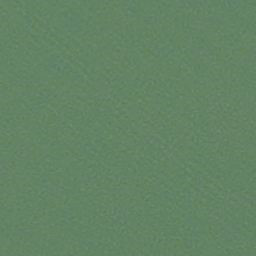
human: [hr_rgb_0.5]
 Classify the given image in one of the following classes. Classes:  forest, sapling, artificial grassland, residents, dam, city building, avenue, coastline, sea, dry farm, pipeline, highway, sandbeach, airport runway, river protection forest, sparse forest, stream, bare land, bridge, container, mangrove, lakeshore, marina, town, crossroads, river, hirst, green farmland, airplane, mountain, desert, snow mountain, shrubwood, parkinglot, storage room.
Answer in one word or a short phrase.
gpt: sea